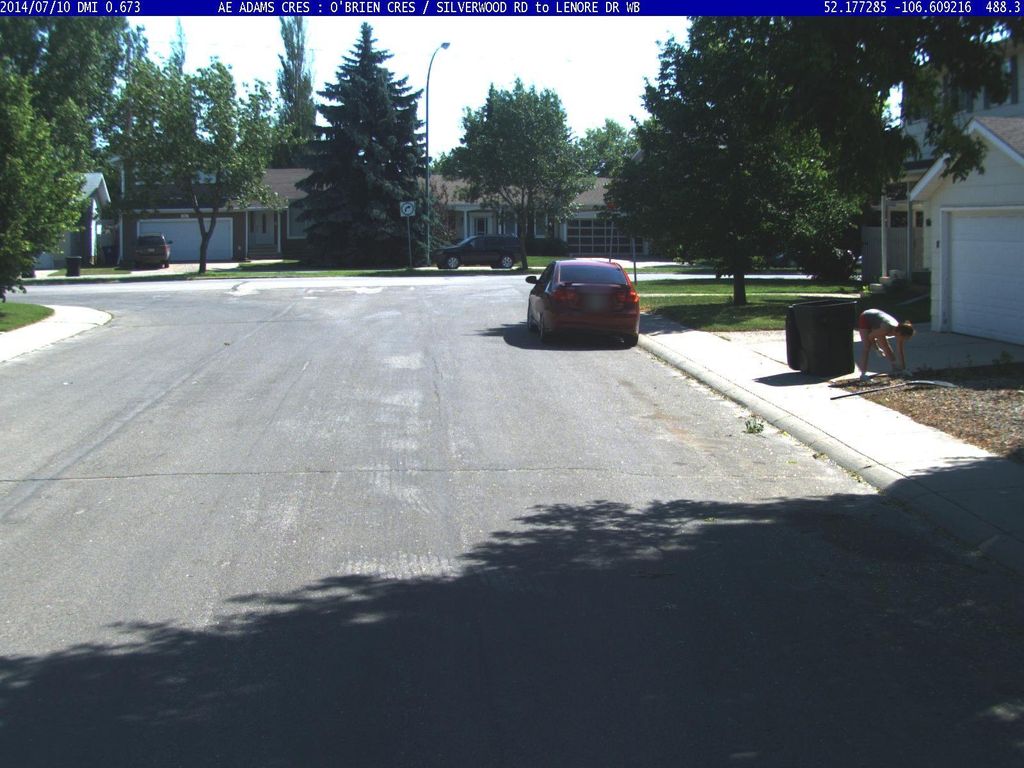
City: saskatoon